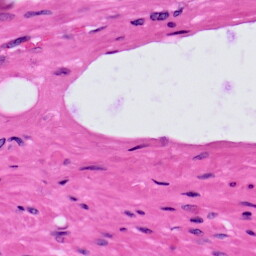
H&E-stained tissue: Prostate